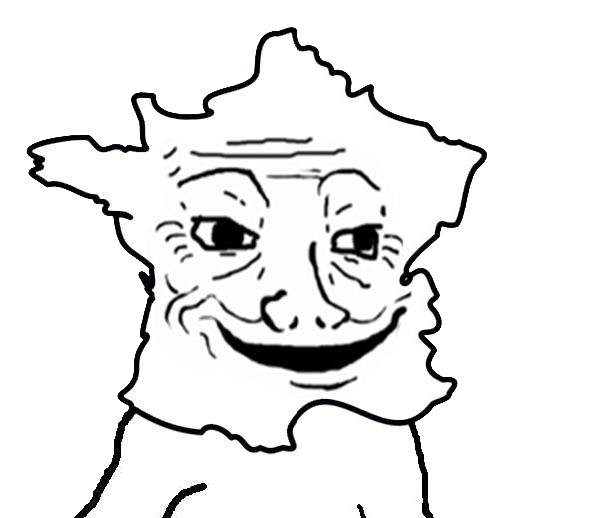
Label: 5_Brainlet